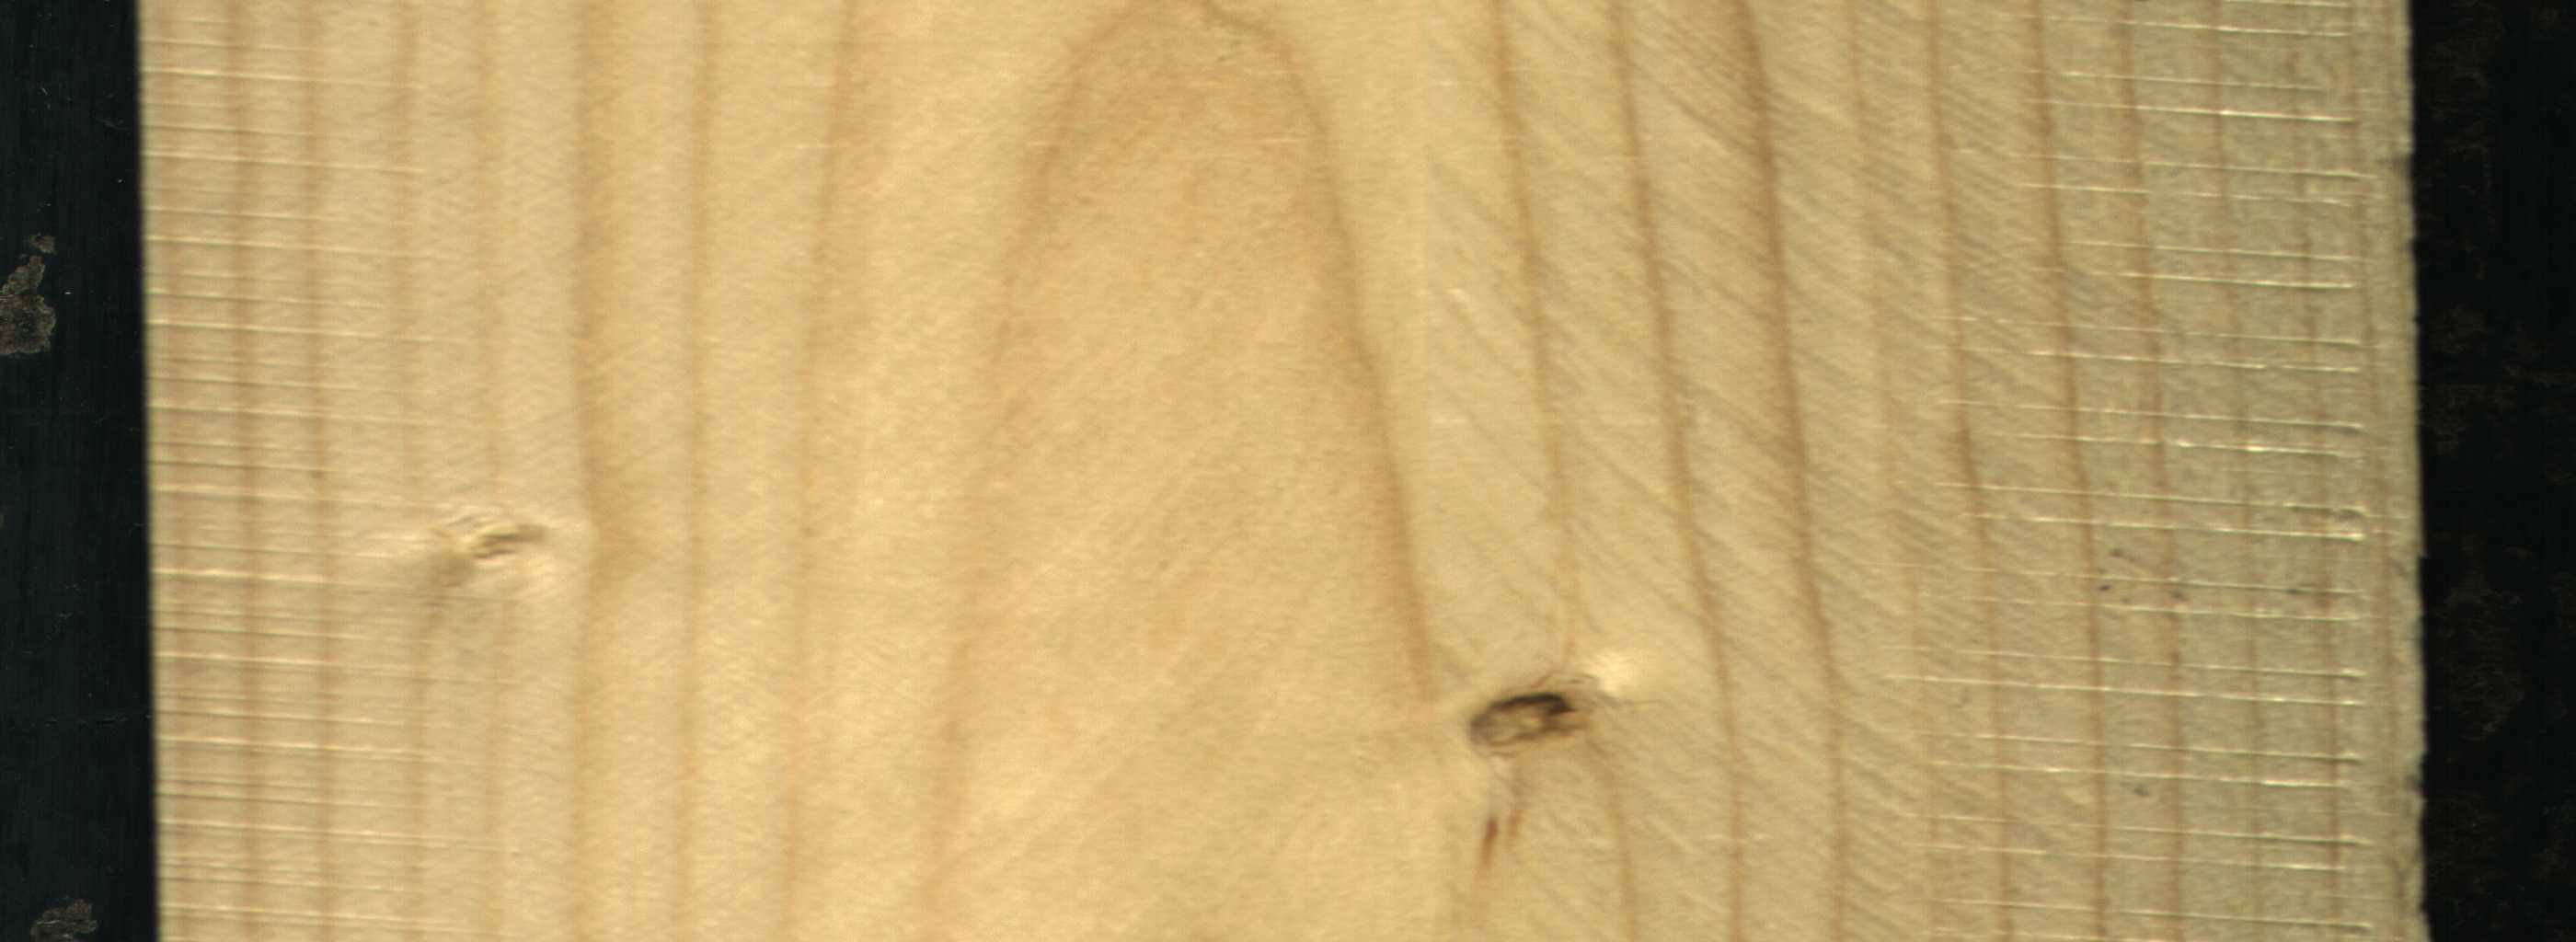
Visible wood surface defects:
Live_Knot
Live_Knot